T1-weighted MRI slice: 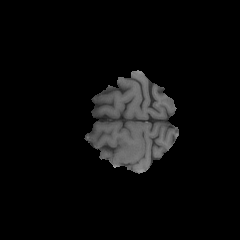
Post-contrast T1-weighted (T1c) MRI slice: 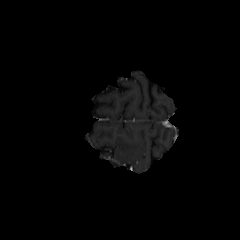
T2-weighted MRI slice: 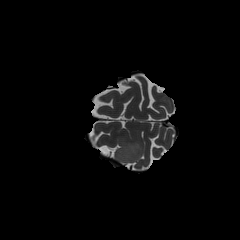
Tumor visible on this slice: yes